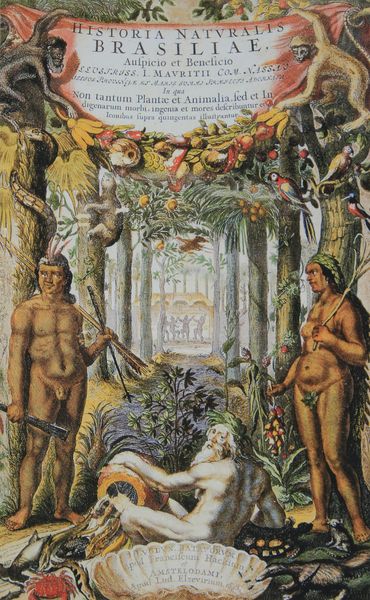
Titel: Titelblatt von "Historia Naturalis Brasiliae"
Künstler: Willem Piso
Institution: (Seriendruck)
Schlagwörter: baum, gott, lendenschurz, mann, nackt, schatten, vogel, weiß, akte, bäume, gelb, grün, menschen, blume, blumen, braun, bunt, busen, frau, licht, männer, orange, profil, schwarz, säulen, ausblick, blüte, obst, rot, tier, tiere, bart, halten, vollbart, öl, ast, natur, girlande, pflanze, pflanzen, affe, früchte, apfel, aussicht, brüste, schrift, rahmung, grafik, graphik, figuren, banner, inschrift, nabel, bauch, nackte, schenkel, hüften, adam, eva, paradies, penis, stich, plakat, schlange, buchtitel, gewehr, götter, rinde, krieger, schlangen, urwald, lianen, muschel, papagei, pfeil, urne, banane, pfeile, krebs, affen, latein, lateinisch, quelle, spruchband, dschungel, indianer, ureinwohner, regenwald, wilde, schöpfung, südamerika, inder, flussgott, ameisenbär, eingeborene, indios, bananen, einheimische, weisser, brasilien, shell, faultier, shlange, neptunus, inianer, muschal